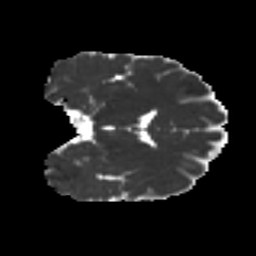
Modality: MD
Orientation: coronal
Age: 32
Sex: female
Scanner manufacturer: ge
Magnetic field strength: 3 T
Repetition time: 7.8 s
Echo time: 0.0608 s